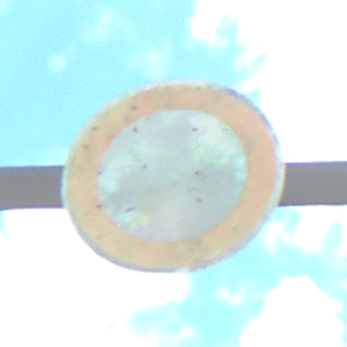
Verkehrszeichen: VerbotFahrzeugeAllerArt
Umgebung: Outdoor, Nature
Tageszeit: Midday
Wetter: PartlyCloudy
Licht: Natural
Jahreszeit: NotSpecified
Kontrast: HighContrast